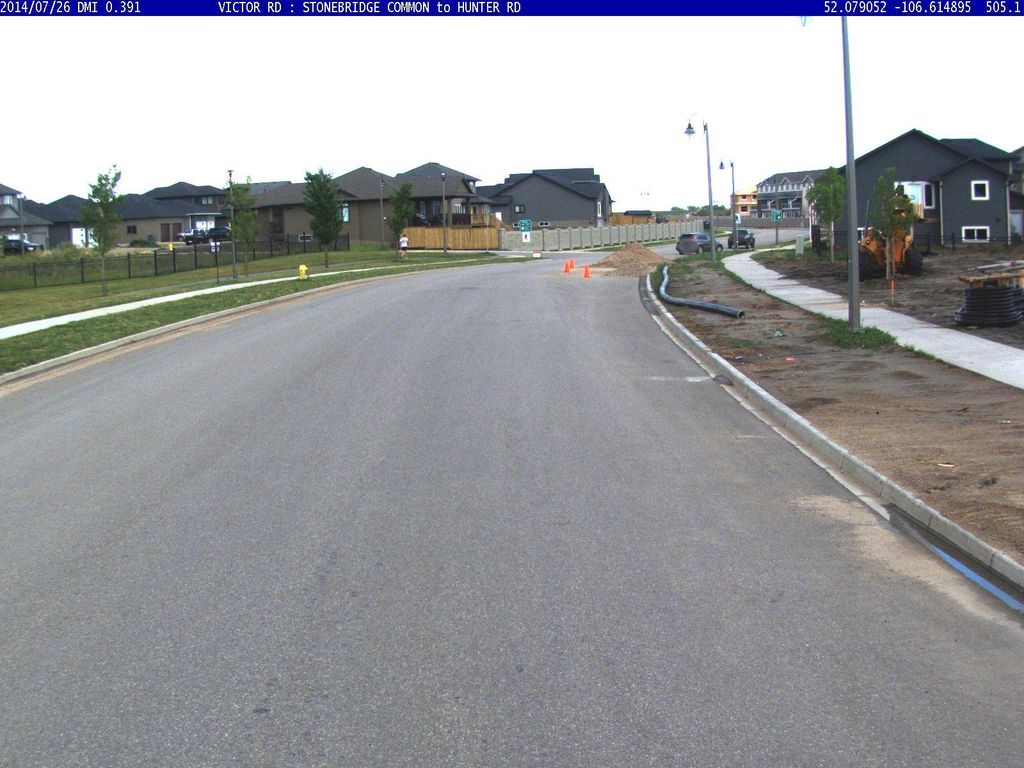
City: saskatoon